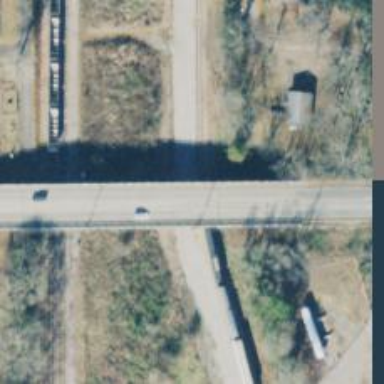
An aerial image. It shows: Abandoned railway yard.